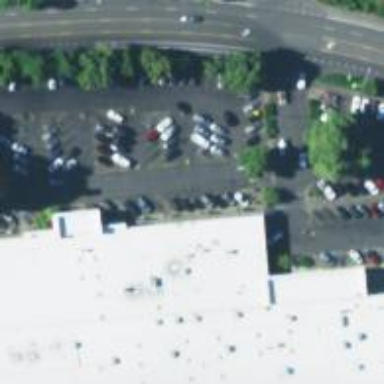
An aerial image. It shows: Parking space.